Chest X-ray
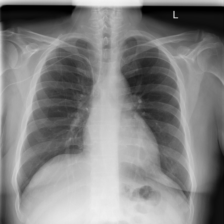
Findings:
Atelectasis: negative
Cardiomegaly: negative
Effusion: negative
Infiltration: negative
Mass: negative
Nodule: negative
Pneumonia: negative
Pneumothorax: negative
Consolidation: negative
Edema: negative
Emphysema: negative
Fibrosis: negative
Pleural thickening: negative
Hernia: negative